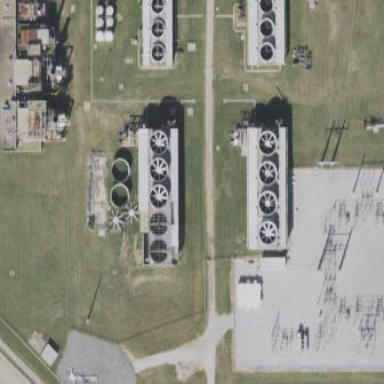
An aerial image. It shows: Outdoor substation at the transmission level.